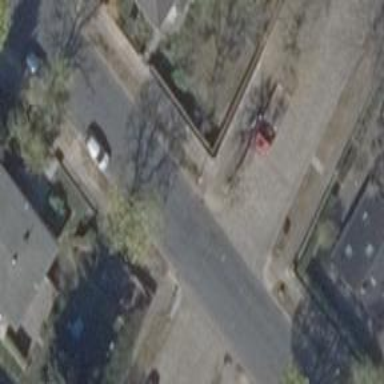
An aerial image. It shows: Unmarked crossing on the road.